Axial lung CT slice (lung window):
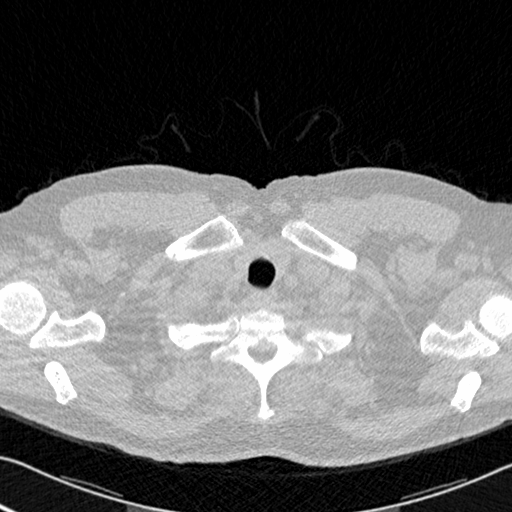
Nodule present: no